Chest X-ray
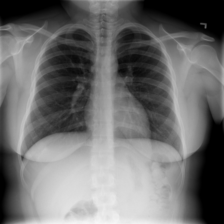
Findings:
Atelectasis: negative
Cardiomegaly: negative
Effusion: negative
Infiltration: negative
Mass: negative
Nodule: negative
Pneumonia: negative
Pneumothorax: negative
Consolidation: negative
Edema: negative
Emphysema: negative
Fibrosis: negative
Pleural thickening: negative
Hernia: negative